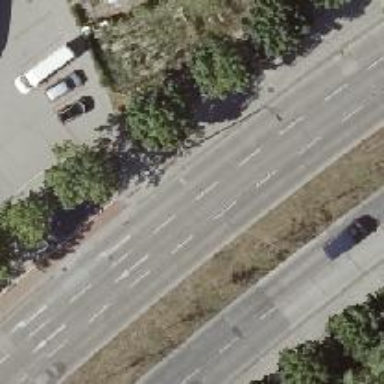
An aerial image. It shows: Secondary road with concrete surface and lane markings.